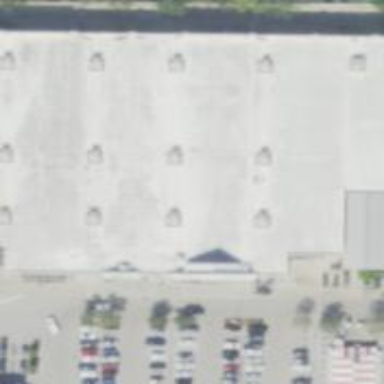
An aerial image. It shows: Retail building.